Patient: sex M, age 61
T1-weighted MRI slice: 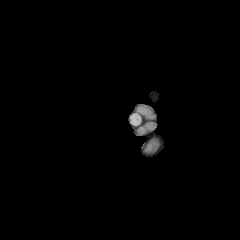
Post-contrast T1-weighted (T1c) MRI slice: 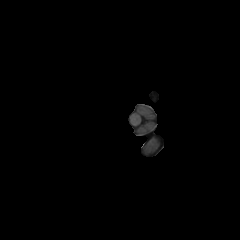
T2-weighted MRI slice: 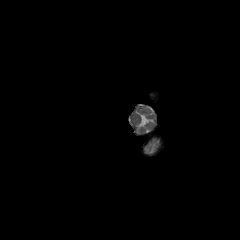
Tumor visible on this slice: no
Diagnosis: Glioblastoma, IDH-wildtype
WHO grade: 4